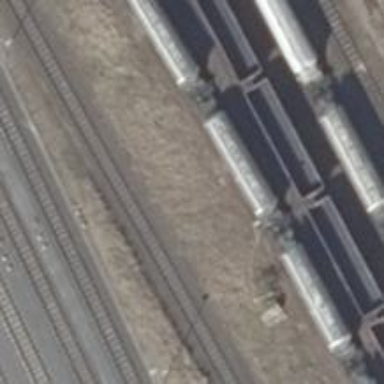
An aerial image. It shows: Railway yard in service.